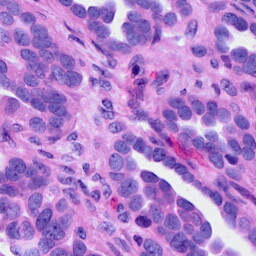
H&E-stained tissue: Ovarian